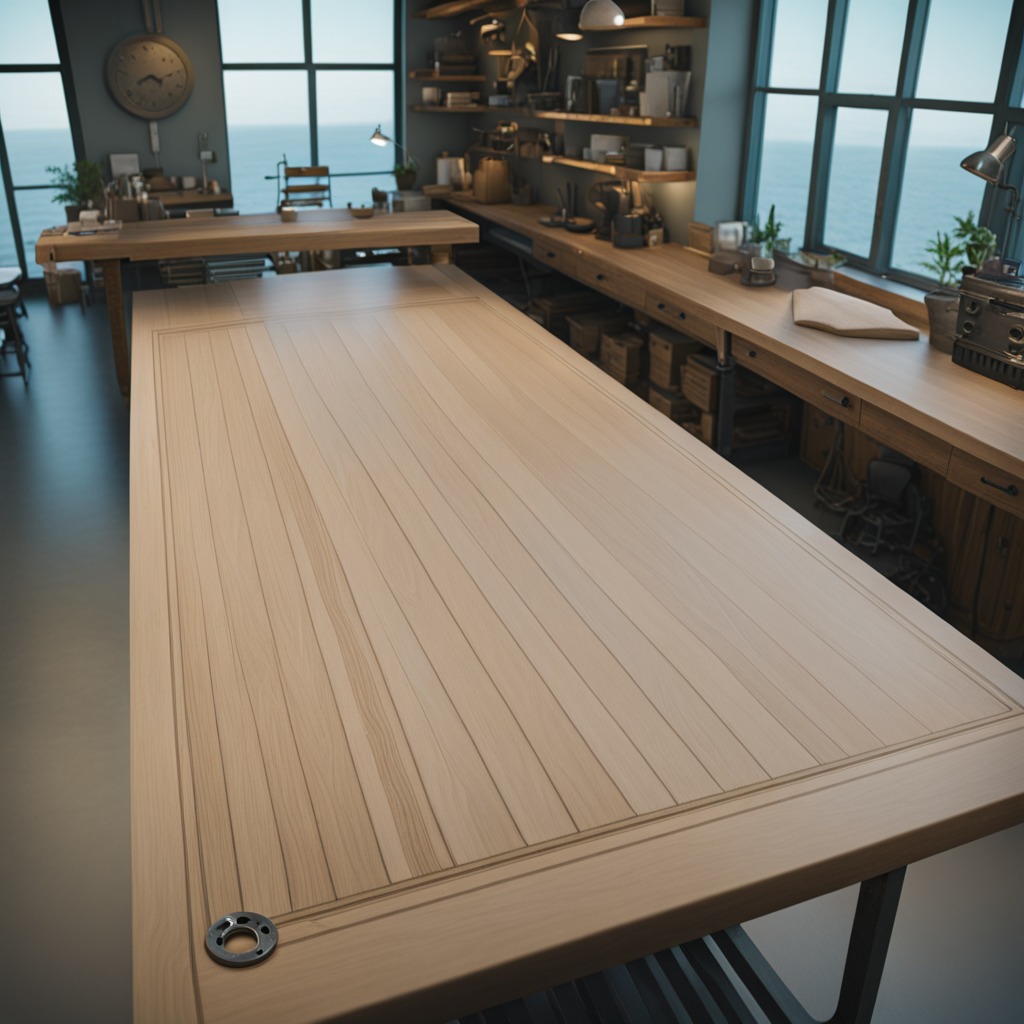
A flat metal washer is lying on a workbench inside a coastal fishing gear workshop.